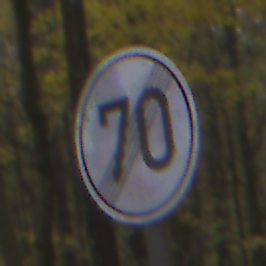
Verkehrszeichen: EndeGeschwindigkeit70
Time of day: MorningAfternoon
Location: Outdoor (Nature)
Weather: Overcast
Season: Autumn
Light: Natural